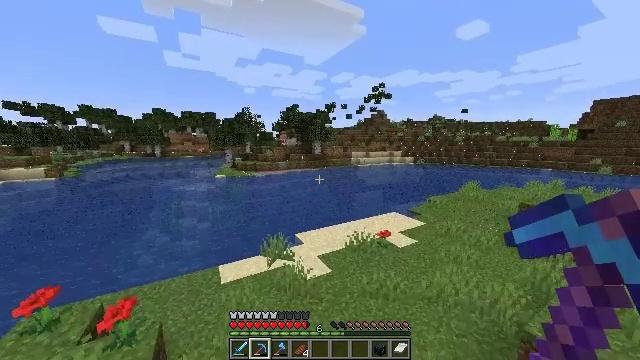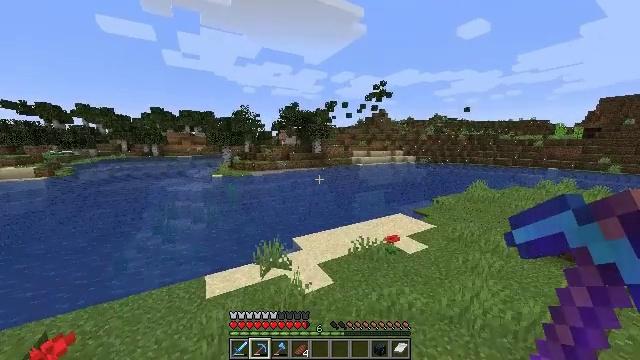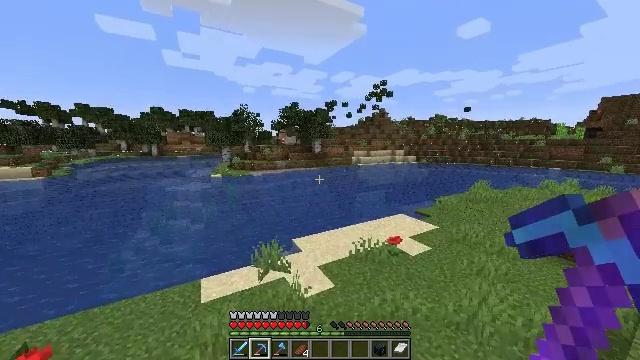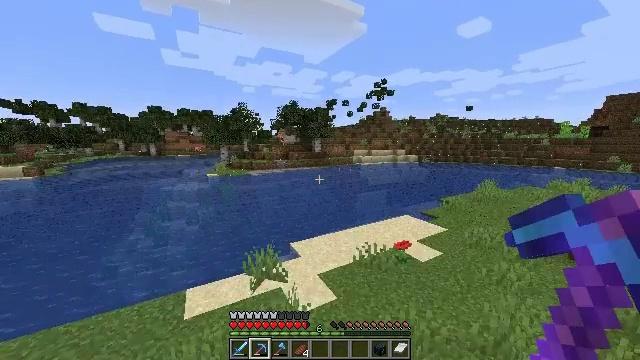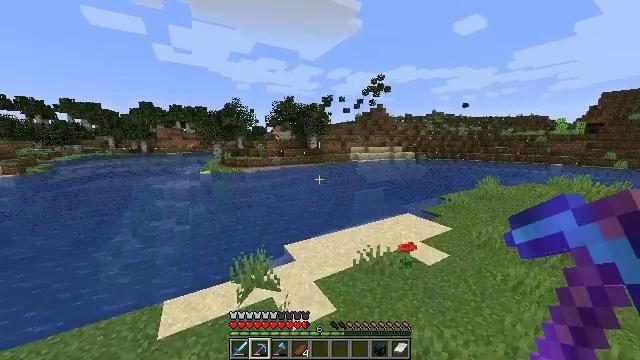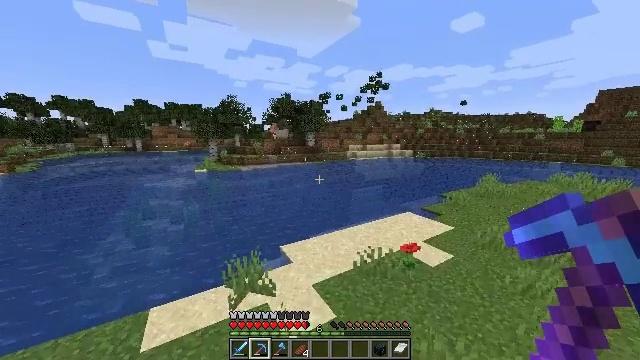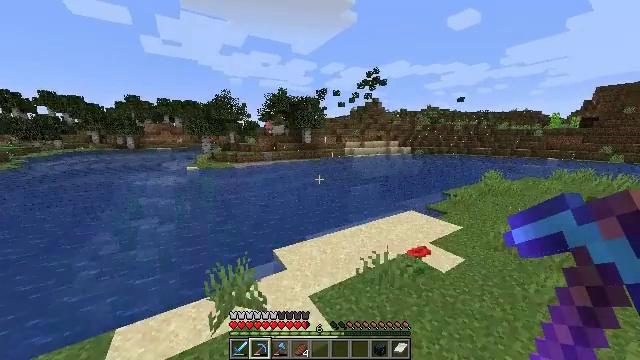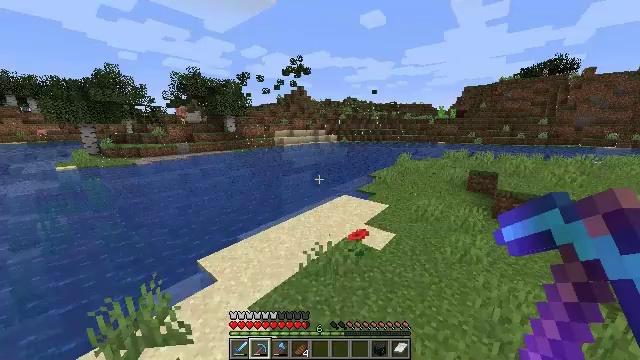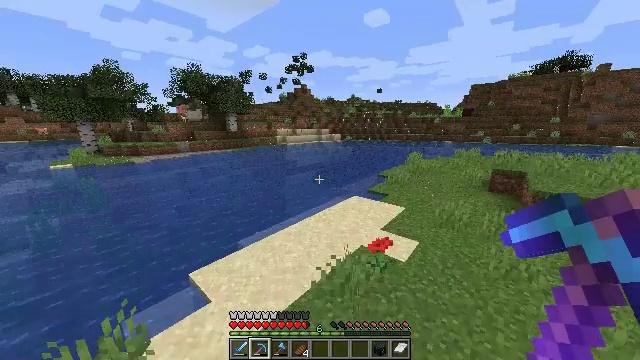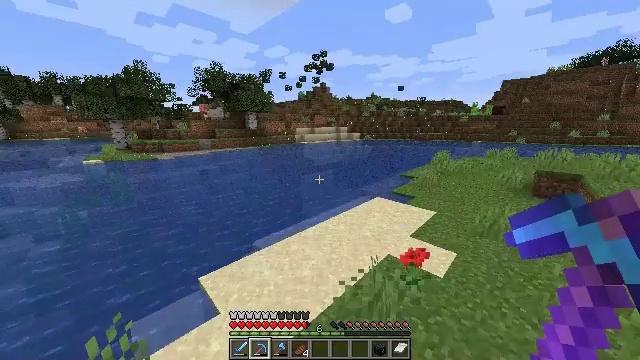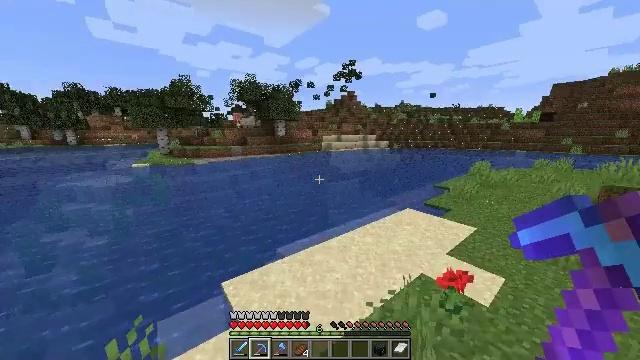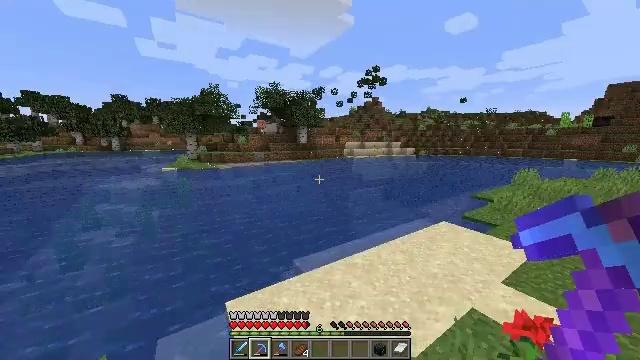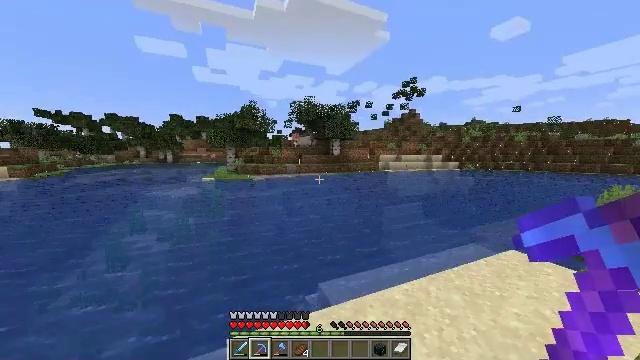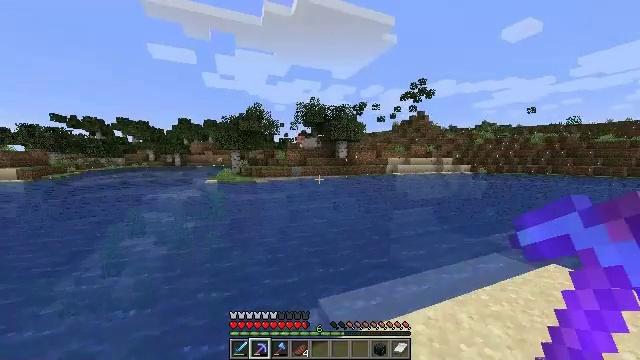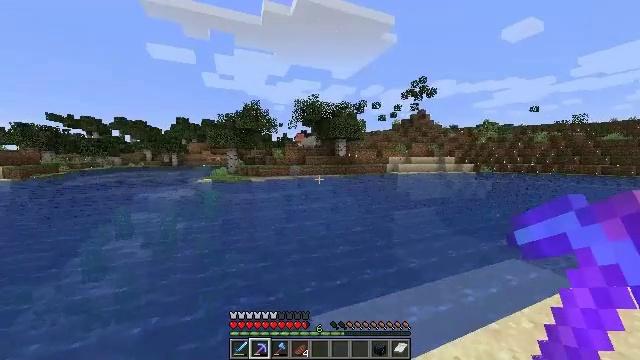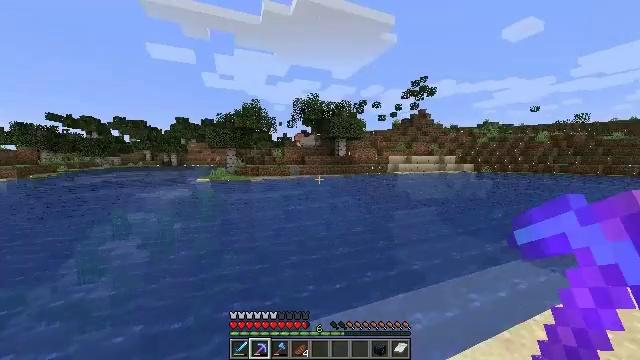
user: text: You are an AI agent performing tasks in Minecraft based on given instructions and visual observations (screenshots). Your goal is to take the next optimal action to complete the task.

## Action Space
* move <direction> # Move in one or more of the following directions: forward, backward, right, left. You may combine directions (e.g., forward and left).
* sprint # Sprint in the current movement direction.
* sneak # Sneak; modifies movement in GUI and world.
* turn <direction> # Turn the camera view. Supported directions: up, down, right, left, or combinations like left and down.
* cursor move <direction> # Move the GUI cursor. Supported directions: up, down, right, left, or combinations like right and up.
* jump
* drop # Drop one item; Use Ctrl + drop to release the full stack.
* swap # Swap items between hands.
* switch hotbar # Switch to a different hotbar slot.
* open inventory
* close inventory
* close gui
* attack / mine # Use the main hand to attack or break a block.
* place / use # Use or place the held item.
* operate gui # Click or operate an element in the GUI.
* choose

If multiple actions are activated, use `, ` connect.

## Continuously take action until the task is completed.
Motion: motion action
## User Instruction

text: Use your axe to get birch logs.
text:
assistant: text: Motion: move forward, sprint
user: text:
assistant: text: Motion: move forward, sprint
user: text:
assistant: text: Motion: move forward, sprint
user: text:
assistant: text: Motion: move forward, sprint, turn right
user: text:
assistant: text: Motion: move forward, sprint
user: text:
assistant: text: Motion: move forward and move right, sprint
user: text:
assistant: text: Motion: move forward and move right, sprint, turn right and down
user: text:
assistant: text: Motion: move forward and move right, sprint
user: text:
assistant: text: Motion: move forward and move right, sprint, turn left
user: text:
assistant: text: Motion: move forward, sprint, turn left and up
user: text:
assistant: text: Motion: move forward, sprint, turn left and up
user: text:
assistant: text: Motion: move forward, sprint, turn left and up
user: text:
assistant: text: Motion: move forward, sprint, turn left and up
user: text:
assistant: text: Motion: move forward, sprint
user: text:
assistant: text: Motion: move forward, sprint
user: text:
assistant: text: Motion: move forward, sprint
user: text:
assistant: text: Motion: move forward, sprint
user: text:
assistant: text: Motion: move forward, sprint
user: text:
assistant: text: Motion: move forward, sprint
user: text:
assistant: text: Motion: move forward, sprint
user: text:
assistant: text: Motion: move forward, sprint
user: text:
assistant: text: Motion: move forward, sprint
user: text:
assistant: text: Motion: move forward, sprint
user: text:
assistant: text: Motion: move forward, sprint
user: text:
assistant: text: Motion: move forward, sprint
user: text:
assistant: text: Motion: move forward, sprint
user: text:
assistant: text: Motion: move forward, sprint
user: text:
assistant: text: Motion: move forward, sprint
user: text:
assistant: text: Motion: move forward, sprint, turn up
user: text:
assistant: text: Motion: move forward, sprint, turn up